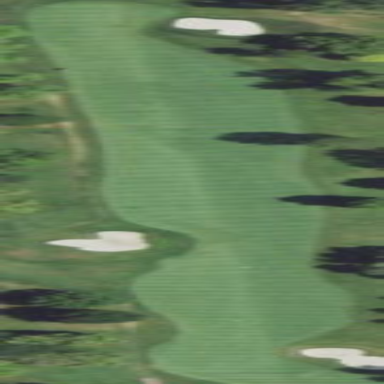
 part of golf course fairway. It is used for the sport of golf."